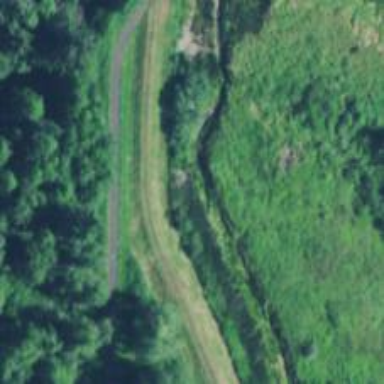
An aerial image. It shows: Abandoned railway track with grade 2 tracktype and embankment. It is surrounded by agricultural land.